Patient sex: M
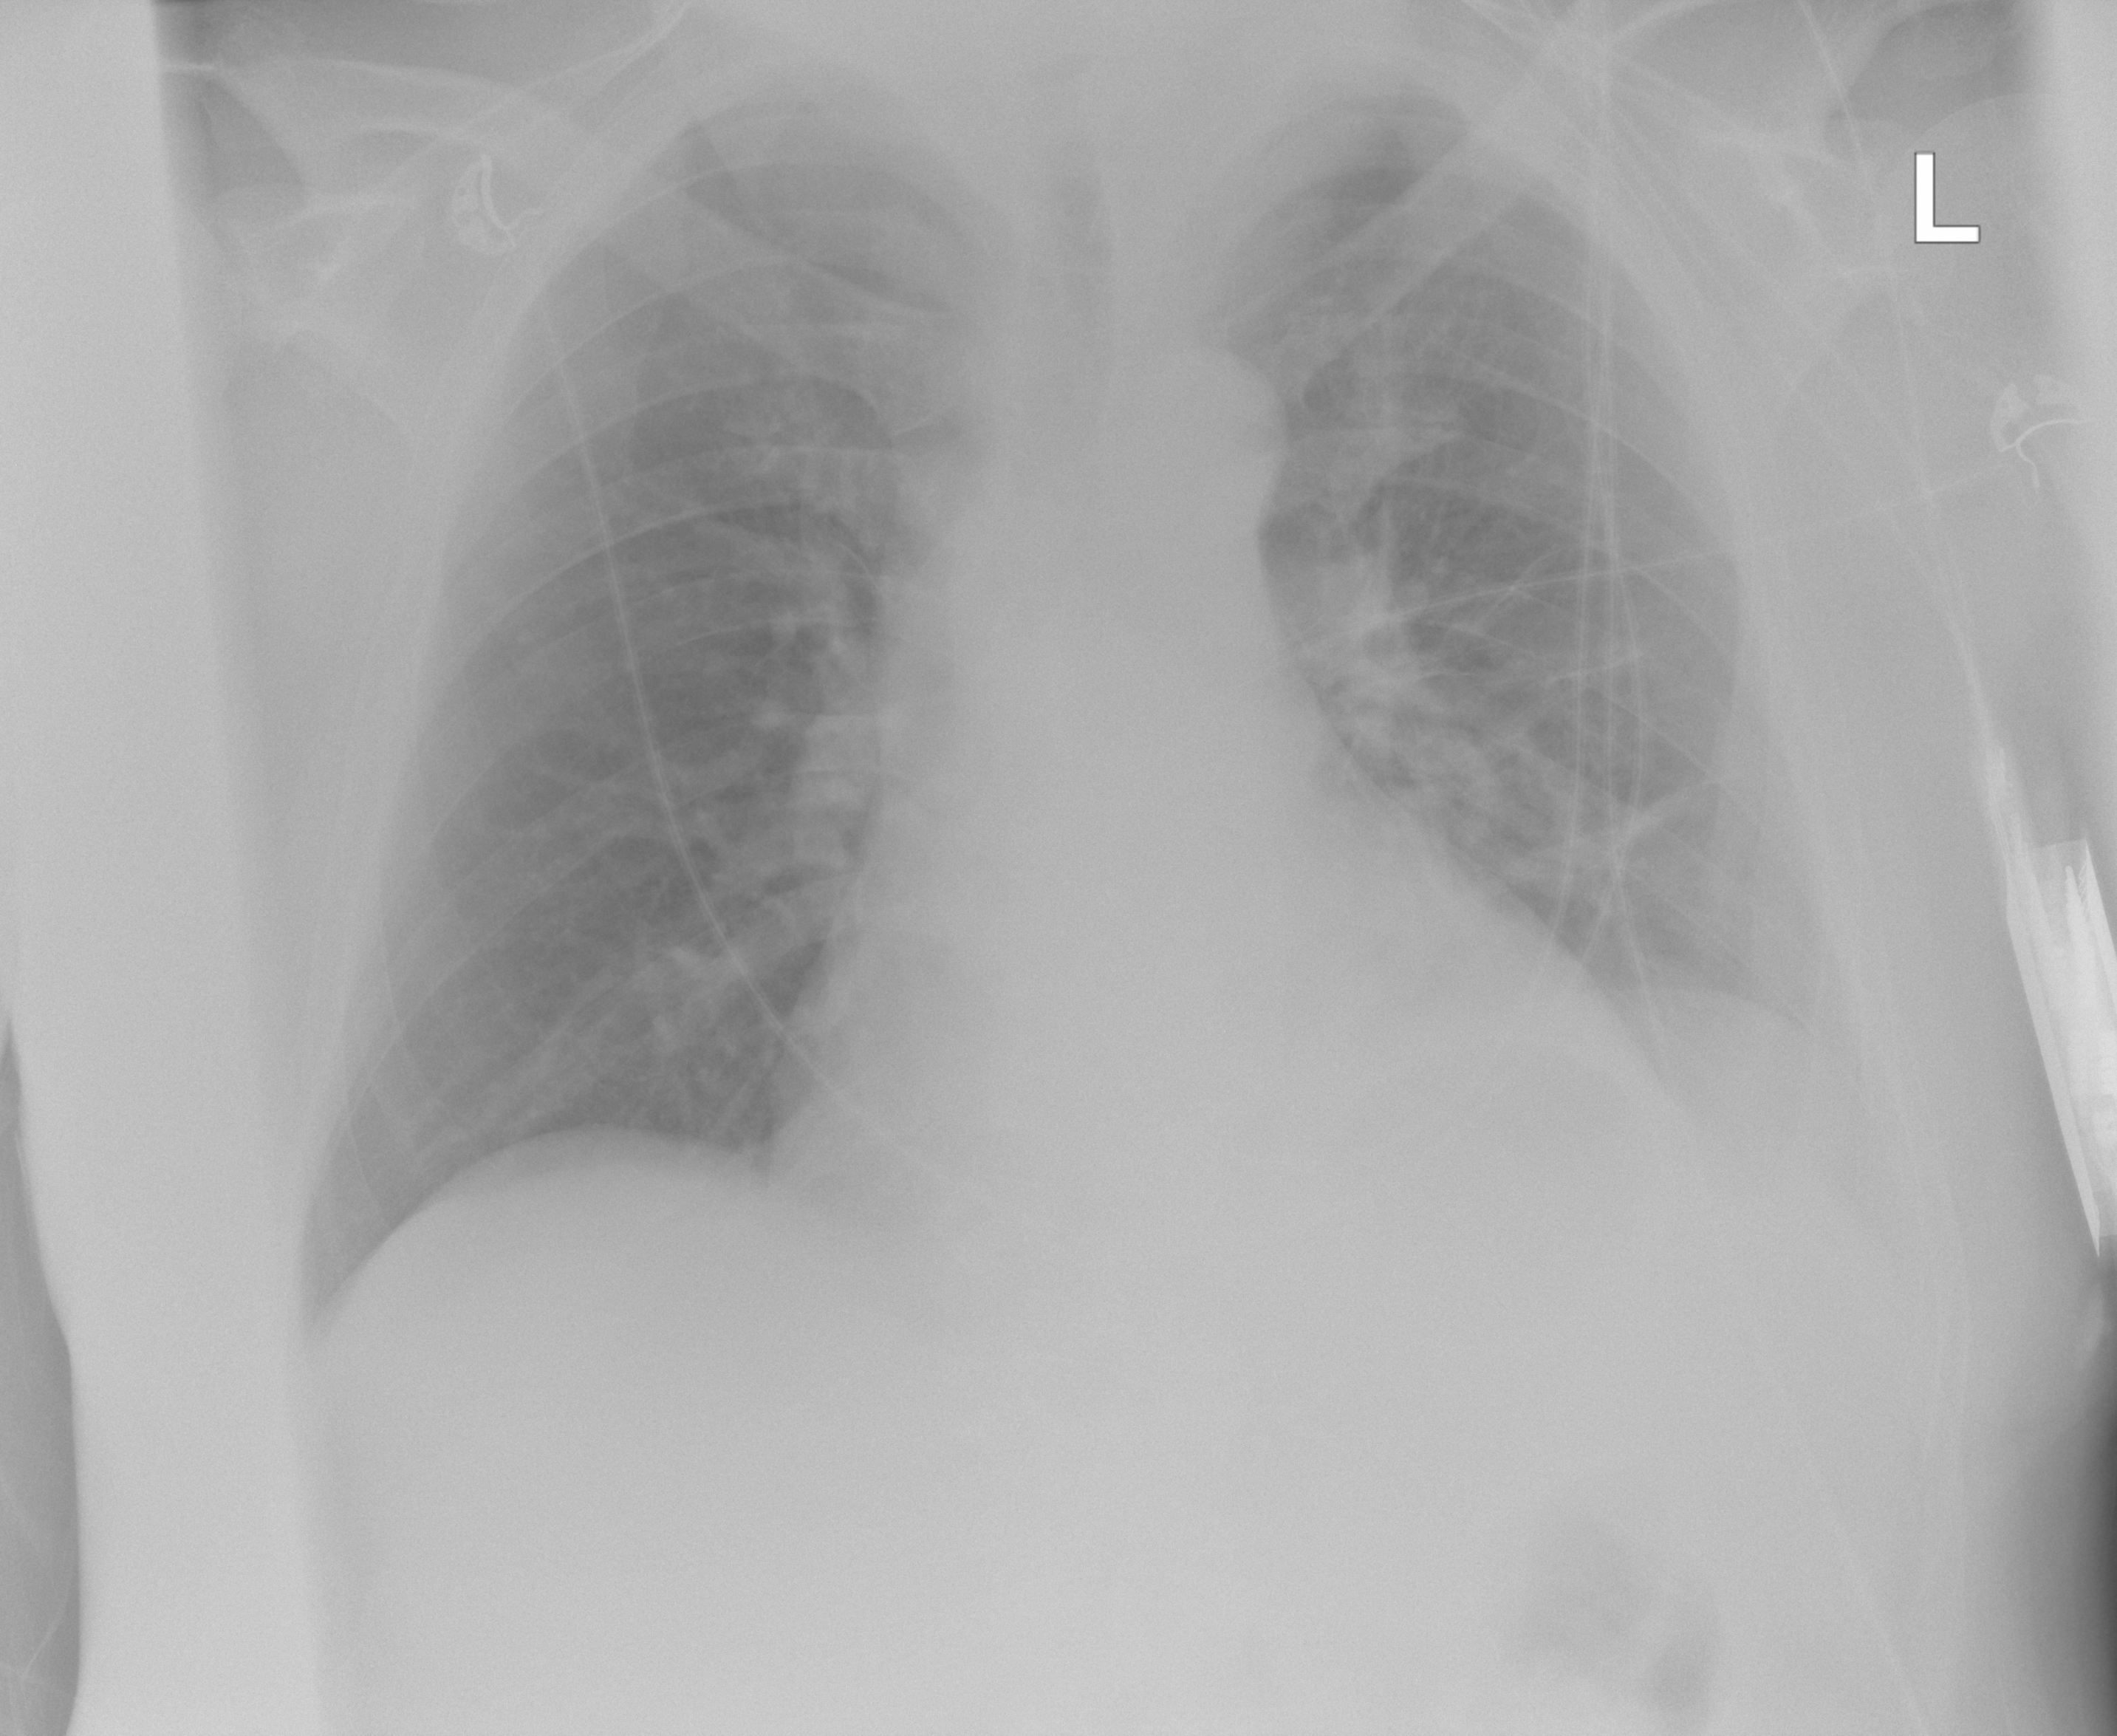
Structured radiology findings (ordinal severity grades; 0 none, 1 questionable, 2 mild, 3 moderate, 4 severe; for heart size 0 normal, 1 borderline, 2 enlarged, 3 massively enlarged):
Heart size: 0
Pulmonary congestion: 0
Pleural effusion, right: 0
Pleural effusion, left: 0
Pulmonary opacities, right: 0
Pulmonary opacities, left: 0
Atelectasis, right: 0
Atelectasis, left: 2